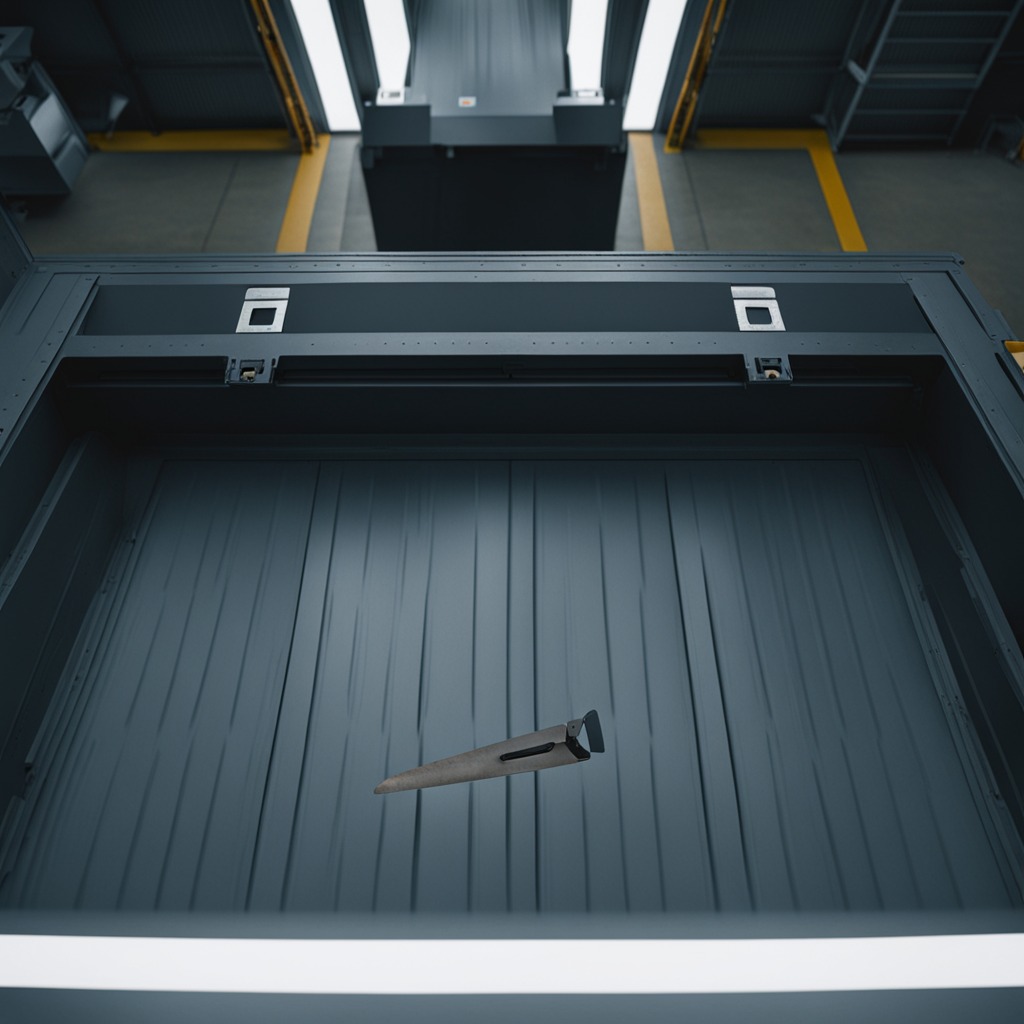
A metal saw is lying on the toolbox surface in an airplane hangar workshop 8K.